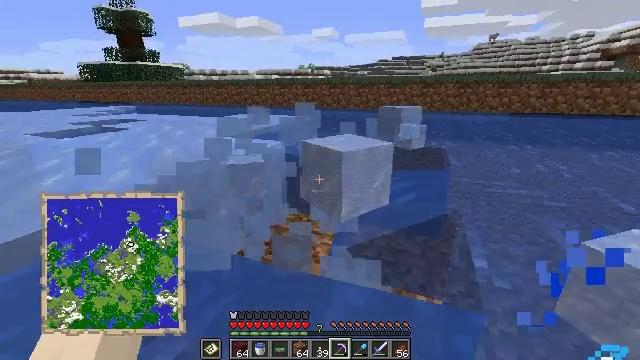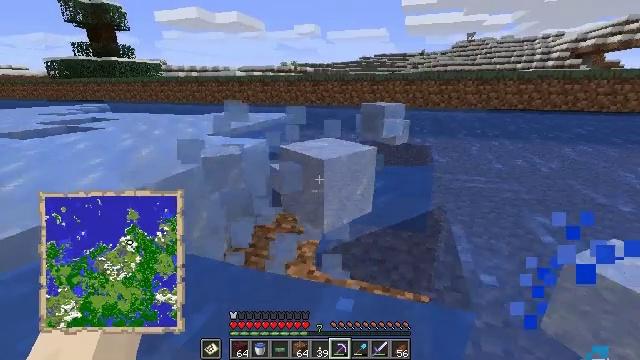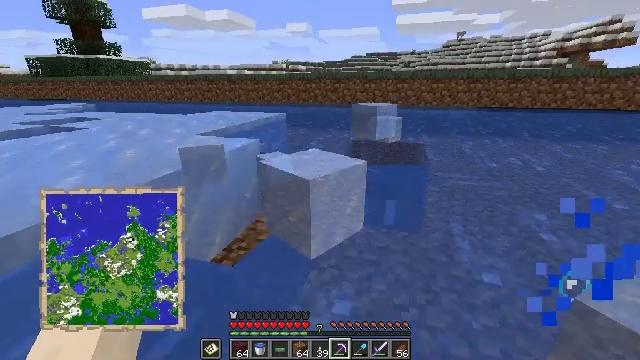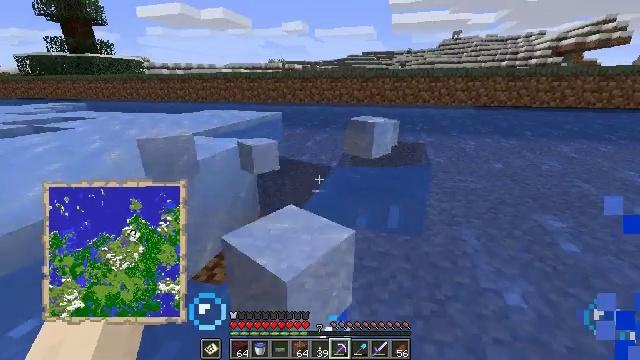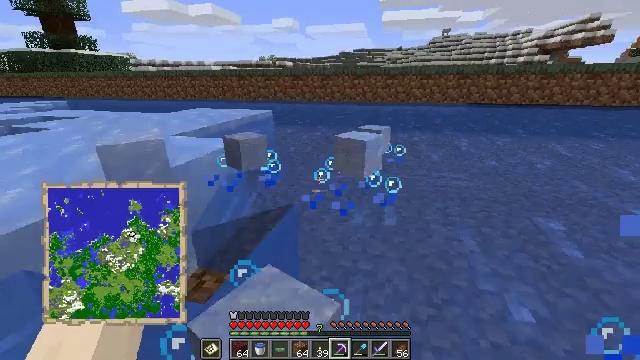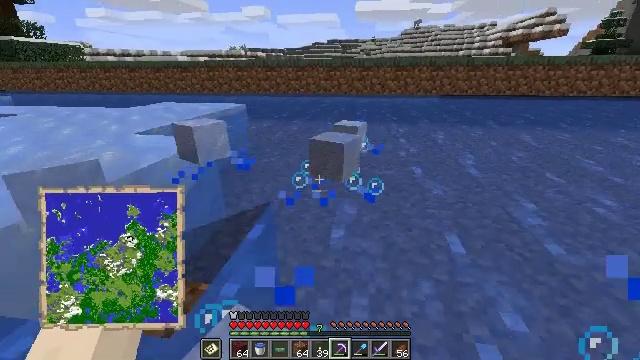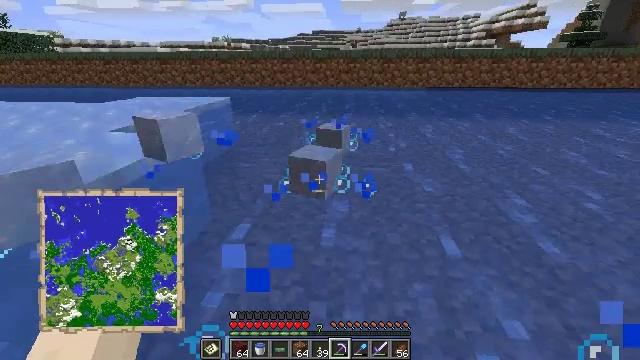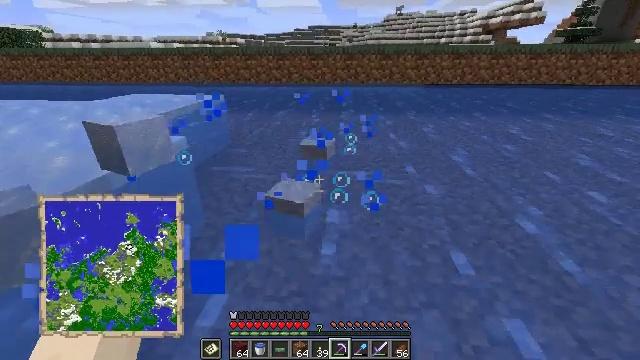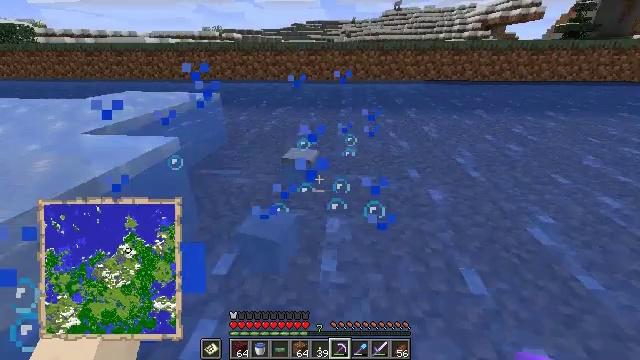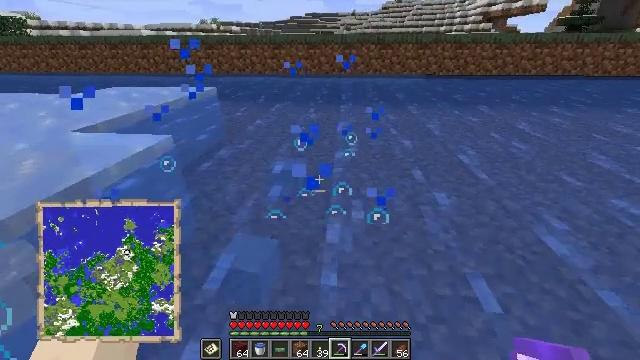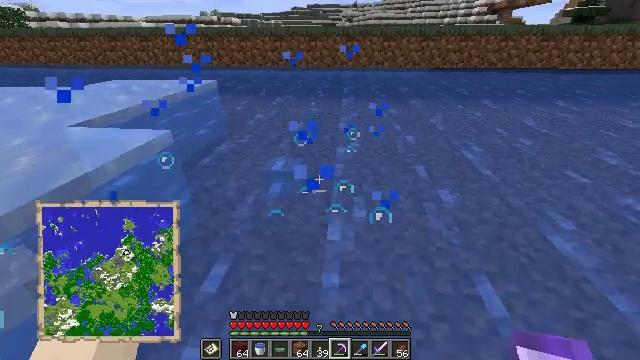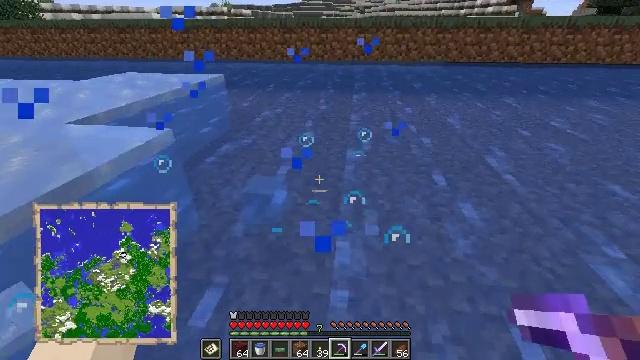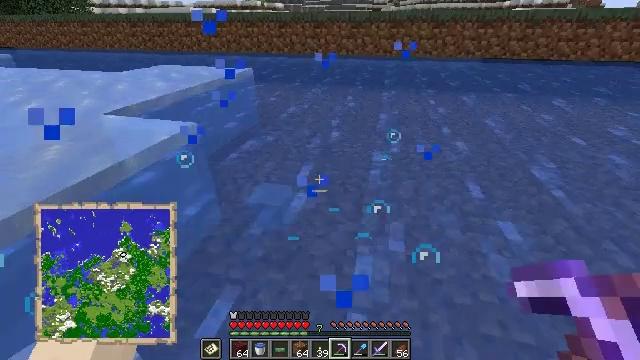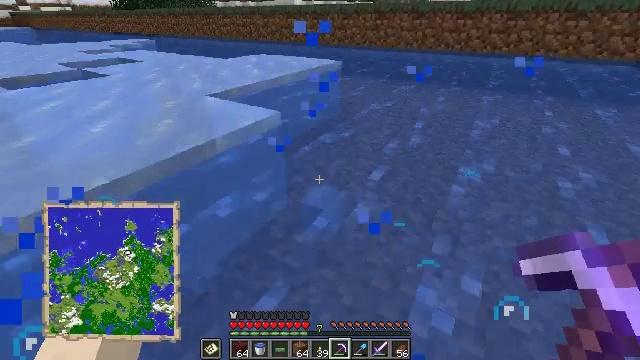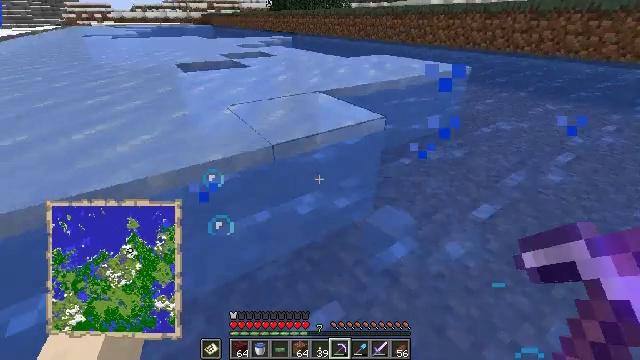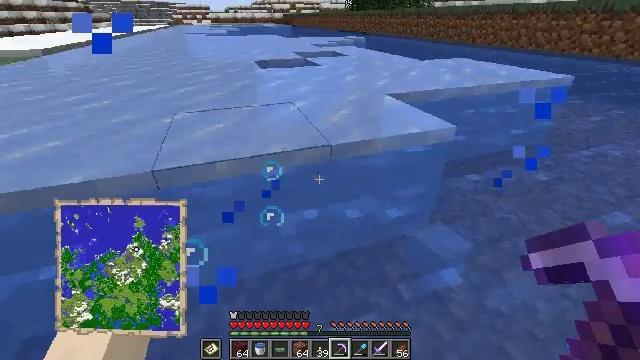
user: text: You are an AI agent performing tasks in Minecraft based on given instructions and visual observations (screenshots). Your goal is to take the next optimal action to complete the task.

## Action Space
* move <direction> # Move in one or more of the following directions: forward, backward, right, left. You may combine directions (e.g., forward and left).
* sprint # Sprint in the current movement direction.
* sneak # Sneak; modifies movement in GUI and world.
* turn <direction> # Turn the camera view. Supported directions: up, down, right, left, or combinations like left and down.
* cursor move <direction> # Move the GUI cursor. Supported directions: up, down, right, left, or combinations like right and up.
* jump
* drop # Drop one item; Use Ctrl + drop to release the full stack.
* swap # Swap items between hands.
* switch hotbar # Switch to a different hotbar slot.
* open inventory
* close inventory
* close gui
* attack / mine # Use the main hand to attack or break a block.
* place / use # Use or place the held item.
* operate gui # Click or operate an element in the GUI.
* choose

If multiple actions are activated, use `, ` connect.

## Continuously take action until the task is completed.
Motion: motion action
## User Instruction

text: Harvest obsidian for portal building.
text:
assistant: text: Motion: move forward, turn right
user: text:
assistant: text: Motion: move forward, turn right
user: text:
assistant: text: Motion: move forward
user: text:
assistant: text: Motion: move forward, turn right
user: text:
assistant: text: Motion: move forward, turn right and down
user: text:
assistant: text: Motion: move forward, turn right and down
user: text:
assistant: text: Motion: move forward
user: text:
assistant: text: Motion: move forward
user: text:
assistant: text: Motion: move forward, turn down
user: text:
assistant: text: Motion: move forward, turn down
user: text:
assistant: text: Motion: move forward, turn left and down
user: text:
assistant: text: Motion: move forward, turn left and down
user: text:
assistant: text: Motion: move forward, turn left and down
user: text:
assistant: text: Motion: move forward, turn left
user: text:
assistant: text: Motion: move forward, turn left
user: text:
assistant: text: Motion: move forward, turn left
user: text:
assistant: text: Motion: move forward, turn left and down
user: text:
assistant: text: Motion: move forward, turn left and down
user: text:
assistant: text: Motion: move forward, turn left and down
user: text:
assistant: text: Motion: move forward, turn left and down
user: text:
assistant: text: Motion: move forward, turn left and down
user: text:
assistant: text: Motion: move forward, turn left
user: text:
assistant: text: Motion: move forward, turn left
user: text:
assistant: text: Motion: move forward, turn left
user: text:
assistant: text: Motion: move forward, turn left
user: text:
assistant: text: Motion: move forward, turn left and up
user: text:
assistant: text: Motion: move forward, turn left and up
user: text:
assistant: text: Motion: move forward, turn up
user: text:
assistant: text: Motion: move forward
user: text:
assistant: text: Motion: move forward